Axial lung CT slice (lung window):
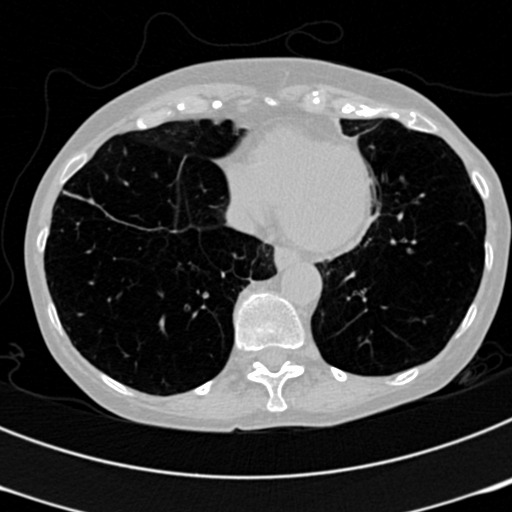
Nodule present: no